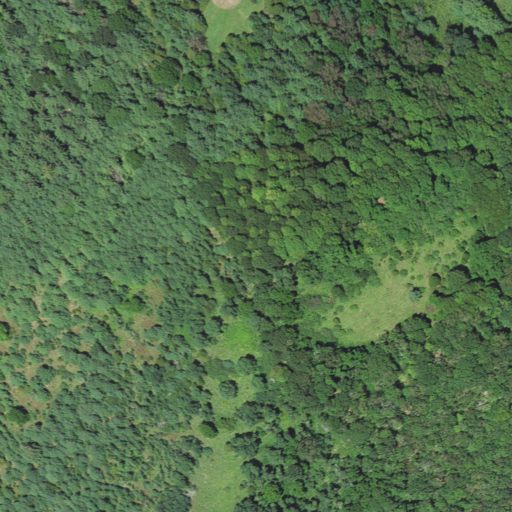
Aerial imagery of mountain in West Virginia named Kettlefield Knob containing deciduous forest, evergreen forest, mixed forest, and pasture